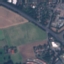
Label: Highway